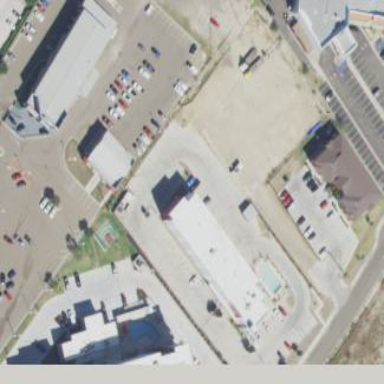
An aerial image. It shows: Motel building.